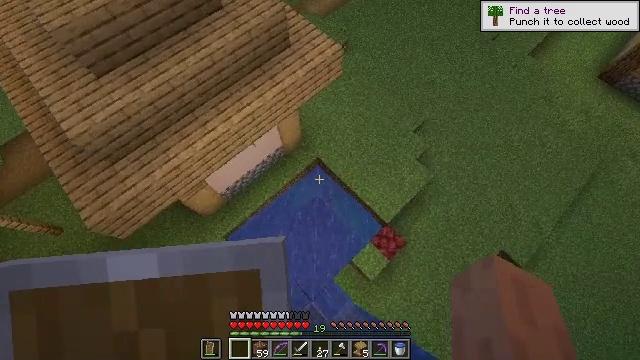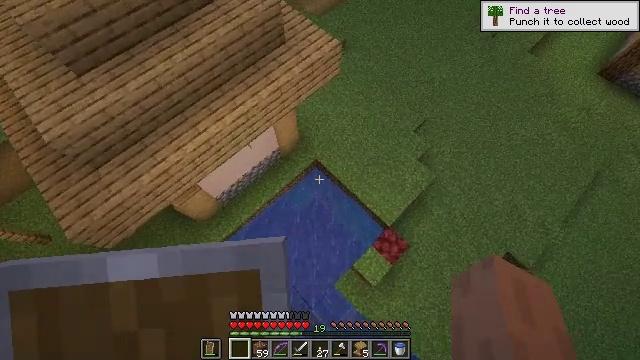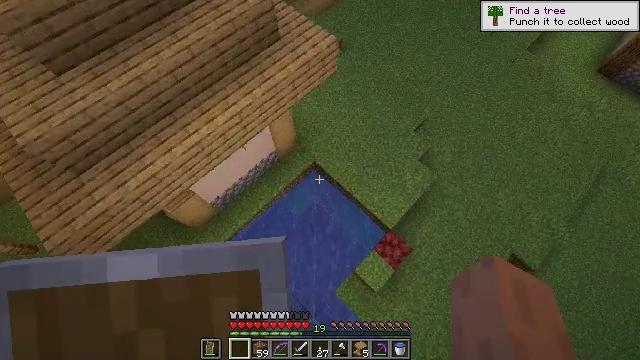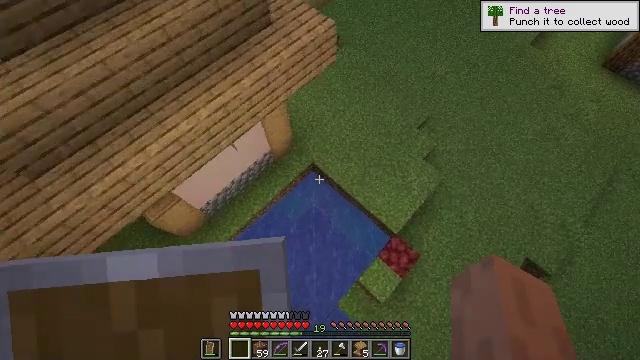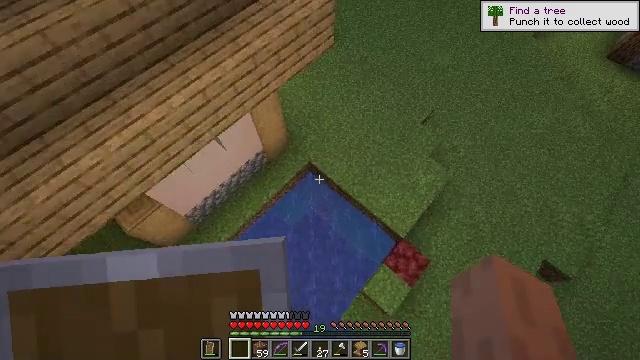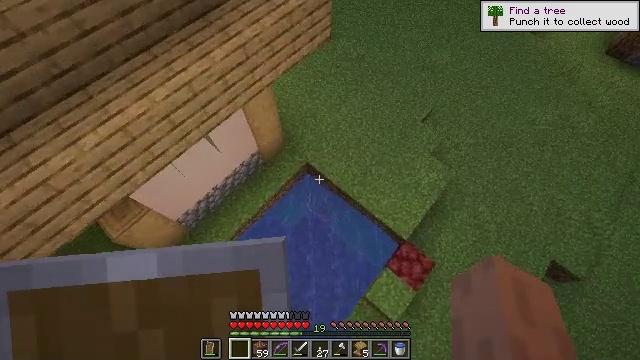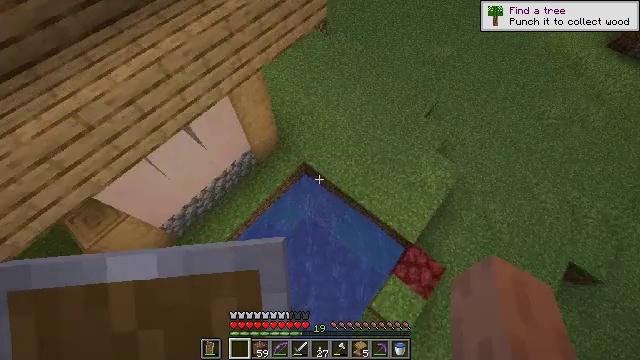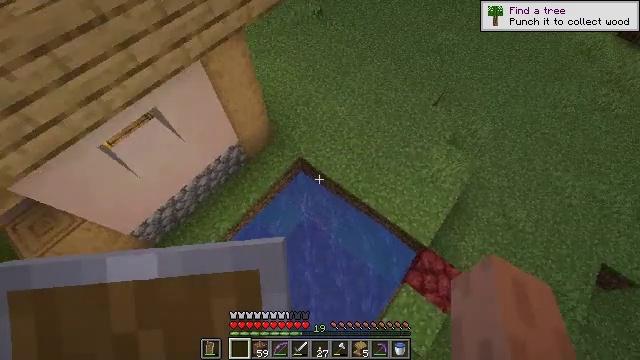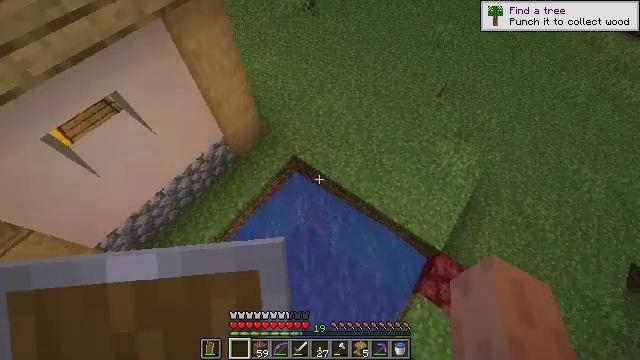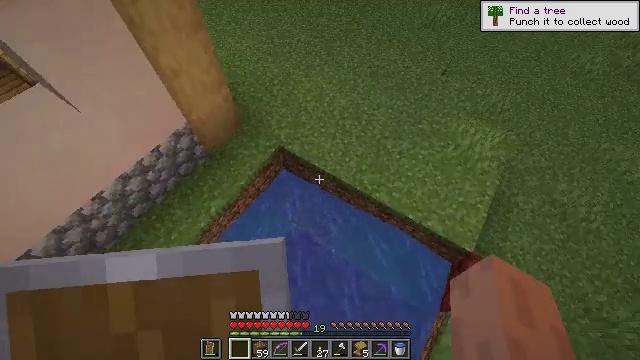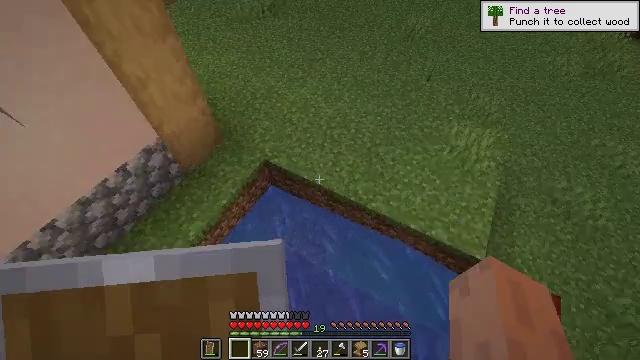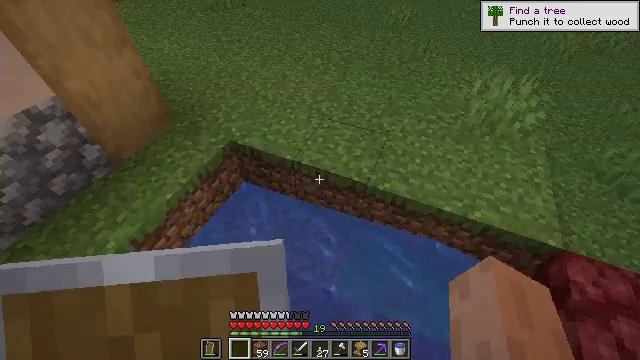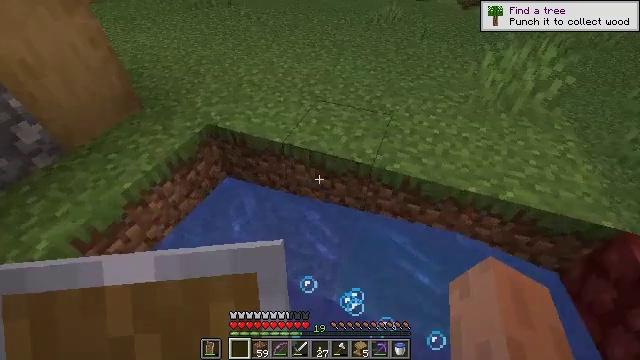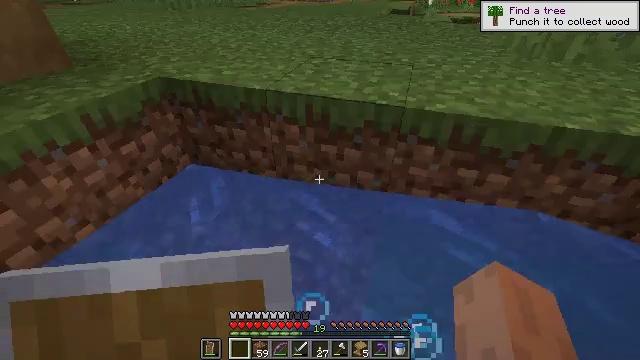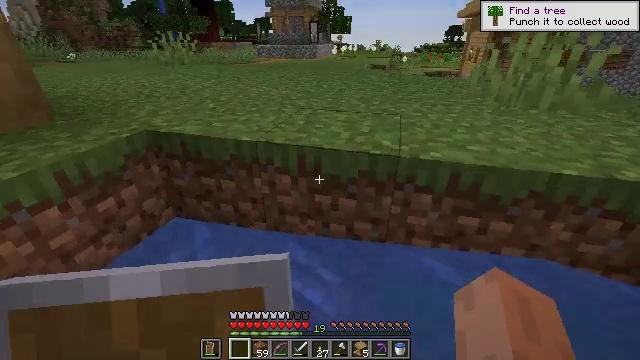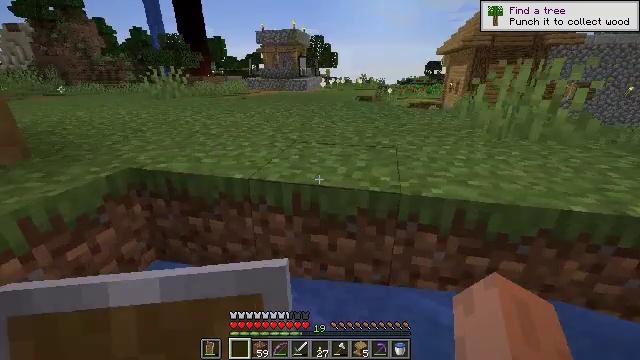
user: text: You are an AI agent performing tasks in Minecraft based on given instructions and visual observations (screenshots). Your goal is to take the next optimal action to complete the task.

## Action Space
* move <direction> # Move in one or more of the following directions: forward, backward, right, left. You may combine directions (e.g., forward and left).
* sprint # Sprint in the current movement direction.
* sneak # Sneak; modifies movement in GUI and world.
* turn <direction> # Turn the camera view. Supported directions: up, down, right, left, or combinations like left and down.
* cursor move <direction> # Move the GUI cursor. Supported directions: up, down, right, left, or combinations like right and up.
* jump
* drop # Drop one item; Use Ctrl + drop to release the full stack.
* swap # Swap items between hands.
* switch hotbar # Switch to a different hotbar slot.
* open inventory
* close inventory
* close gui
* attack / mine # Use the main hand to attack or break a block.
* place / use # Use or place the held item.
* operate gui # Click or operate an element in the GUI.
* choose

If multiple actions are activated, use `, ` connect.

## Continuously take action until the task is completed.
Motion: motion action
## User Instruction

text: Open the crafting interface to craft an oak sign.
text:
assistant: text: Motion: move forward
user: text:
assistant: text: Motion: move forward, turn right
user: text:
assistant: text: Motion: move forward, turn right
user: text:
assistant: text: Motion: move forward, turn right
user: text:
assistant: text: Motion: move forward, turn right
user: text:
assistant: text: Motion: move forward, turn right
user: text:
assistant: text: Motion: move forward, turn right
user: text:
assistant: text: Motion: move forward, turn right and up
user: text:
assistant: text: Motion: move forward, turn right and up
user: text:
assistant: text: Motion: move forward, turn right and up
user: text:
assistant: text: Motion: move forward, turn right and up
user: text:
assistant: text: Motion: move forward, turn right and up
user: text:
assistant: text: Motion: move forward, turn right and up
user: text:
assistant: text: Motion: move forward, turn right and up
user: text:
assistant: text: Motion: move forward, turn right and up
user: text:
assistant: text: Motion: move forward, turn up
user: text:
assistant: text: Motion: move forward, turn up
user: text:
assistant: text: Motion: move forward, turn left and up, jump
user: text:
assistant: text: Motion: move forward, turn left, jump
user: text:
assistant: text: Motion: move forward, jump
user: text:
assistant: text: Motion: move forward, jump
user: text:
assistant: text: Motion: move forward, jump
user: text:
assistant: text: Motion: move forward, jump
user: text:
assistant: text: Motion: move forward, jump
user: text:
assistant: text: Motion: move forward, jump
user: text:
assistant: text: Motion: move forward, jump
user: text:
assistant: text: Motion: move forward, jump
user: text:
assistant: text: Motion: move forward, jump
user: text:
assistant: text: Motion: move forward, jump
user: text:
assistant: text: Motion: move forward, jump